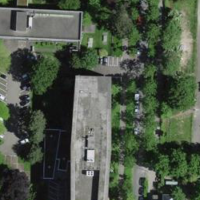
EUNIS habitat code: 54
Species observed at this site:
Pieris rapae
Ilex aquifolium